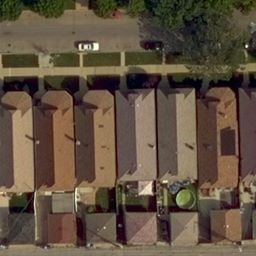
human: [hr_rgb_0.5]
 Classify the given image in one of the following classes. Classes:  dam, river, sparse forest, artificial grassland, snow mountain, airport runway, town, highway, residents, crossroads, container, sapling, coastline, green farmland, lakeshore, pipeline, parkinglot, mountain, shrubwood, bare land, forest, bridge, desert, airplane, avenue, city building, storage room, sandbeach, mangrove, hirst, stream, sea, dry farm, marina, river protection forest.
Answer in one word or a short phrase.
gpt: residents